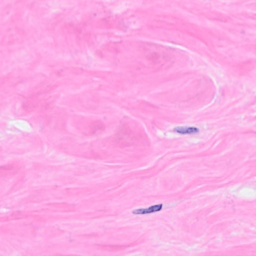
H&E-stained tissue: Breast